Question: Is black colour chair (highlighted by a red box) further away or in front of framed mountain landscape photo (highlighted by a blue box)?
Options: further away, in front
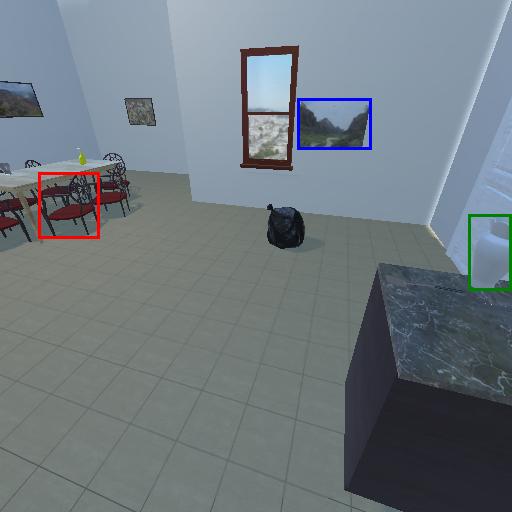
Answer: further away